Question: Drawing with a regular VBO on older GLSL versions is not a problem but for whatever reason I get this result when using GLSL 3.3.
It should be drawing a 2x2 plane on each axis.
(Lighter colors are closer to the far plane, darker are closer to the near plane)

One of the major changes with 3.3 was that you have to provide uniforms with your Model View Projection matrixes as opposed to using the old provided ones.
I don't know what I'm doing wrong but I'm almost certain it's something to do with the Model View Projection data. Here is the relevant code.
'''
float r = 0.0f;
void display() {
glClearColor(0.0f, 0.0f, 0.0f, 1.0f); // Set background color to black and opaque
glClear(GL_COLOR_BUFFER_BIT); // Clear the color buffer
glClear(GL_DEPTH_BUFFER_BIT); // And the depth buffer
r += 0.001f;
glUseProgram(program);
glEnable(GL_DEPTH_TEST);
GLuint uniformModel = glGetUniformLocation(program, "model");
GLuint uniformView = glGetUniformLocation(program, "view");
GLuint uniformProjection = glGetUniformLocation(program, "projection");
glm::mat4 projection = glm::perspective(70.0f, 1.0f, 0.0f, 16.0f);
glUniformMatrix4fv(uniformProjection, 1, GL_FALSE, glm::value_ptr(projection));
glm::vec3 eye = glm::vec3(sin(r*0.33)*5.0f,5,cos(r*0.33)*5.0f);
glm::vec3 center = glm::vec3(0.0f,0.0f,0.0f);
glm::vec3 up = glm::vec3(0.0f,0.0f,1.0f);
glm::mat4 view = glm::lookAt(eye, center, up);
glUniformMatrix4fv(uniformView, 1, GL_FALSE, glm::value_ptr(view));
glm::mat4 model = glm::translate(glm::mat4(1.0f), glm::vec3(0.0f,0.0f,0.0f));
glUniformMatrix4fv(uniformModel, 1, GL_FALSE, glm::value_ptr(model));
glEnableVertexAttribArray(0);
glBindBuffer(GL_ARRAY_BUFFER, vbo);
glVertexAttribPointer(
0,
3,
GL_FLOAT,
GL_FALSE,
0,
(void*)0
);
glDrawElements(GL_TRIANGLES, 18, GL_UNSIGNED_INT, indices);
glDisableVertexAttribArray(0);
glDisable(GL_DEPTH_TEST);
glUseProgram(0);
glFlush(); // Render now
}
'''
'''
string vert
= "#version 330 core
"
"layout(location = 0) in vec3 vertex;
"
"uniform mat4 model;
"
"uniform mat4 view;
"
"uniform mat4 projection;
"
"void main(){
"
" gl_Position = projection * view * model * vec4(vertex,1.0f);
"
"}";
string frag
= "#version 330 core
"
"out vec3 color;
"
"void main()
"
"{
"
" float lin = 1.0 / gl_FragCoord.w;
"
" float depth = (lin - 0.1) / (16.0 - 0.1);
"
" color = vec3(depth,depth,1.0f);
"
"}";
float* data = new float[36] {
-1.0f,-1.0f,0.0f,
1.0f,-1.0f,0.0f,
1.0f,1.0f,0.0f,
-1.0f,1.0f,0.0f,
0.0f,-1.0f,-1.0f,
0.0f,1.0f,-1.0f,
0.0f,1.0f,1.0f,
0.0f,-1.0f,1.0f,
-1.0f,0.0f,-1.0f,
1.0f,0.0f,-1.0f,
1.0f,0.0f,1.0f,
-1.0f,0.0f,1.0f
};
GLuint* indices = new GLuint[18] {
0,1,2,
0,3,2,
4,5,6,
4,7,6,
8,9,10,
8,11,10
};
'''
'''
const int winSize = 1024;
void glInit(int argc, char** argv) {
glutInit(&argc, argv);
glutInitDisplayMode(GLUT_SINGLE);
glutInitContextVersion(3,3);
//glutInitContextFlags(GLUT_CORE_PROFILE | GLUT_DEBUG);
glutInitWindowSize(winSize, winSize);
glutInitWindowPosition(25, 25);
glutCreateWindow("Loading...");
glewExperimental = GL_TRUE;
glewInit();
glViewport (0, 0, winSize, winSize);
camera.setPosition(0.0f,0.0f,4.0f);
glGenVertexArrays(1, &vba);
glBindVertexArray(vba);
program = compileShader(vert, frag);
GLuint vbo;
glGenBuffers(1, &vbo);
glBindBuffer(GL_ARRAY_BUFFER, vbo);
glBufferData(GL_ARRAY_BUFFER, 3*4*3*4, data, GL_STATIC_DRAW);
glEnable(GL_DEPTH_TEST);
while(!bExit) {
string pre;
pre.assign("Test Program - ");
pre.append(std::to_string(fps));
glutSetWindowTitle(pre.c_str());
frames++;
display();
}
}
'''
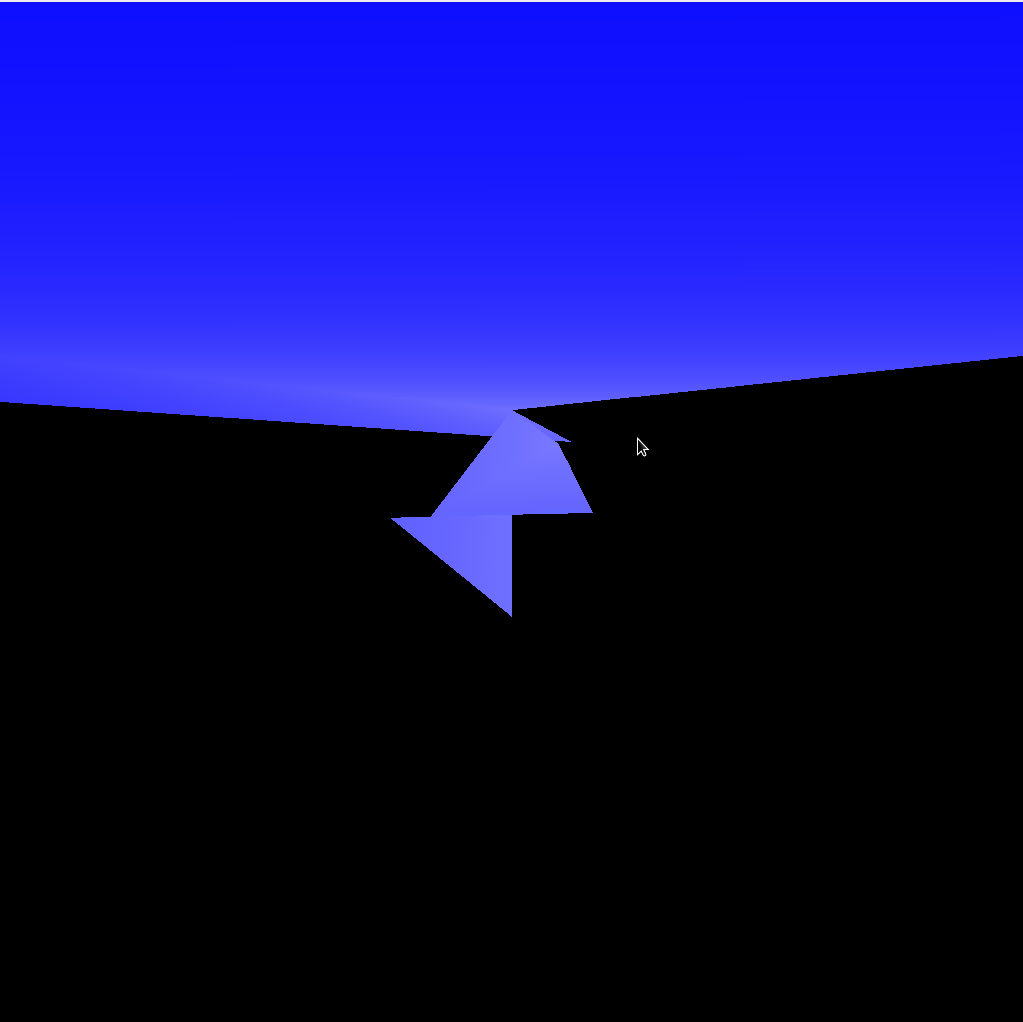
Answer: Turns out I'm an idiot and it was just a typo kind of error.
I define GLuint vbo in the init method AND on the scope of the program as well but the actual value of the vbo is only put into local variable. display() didn't have visibility of the vbo at all.
'''
GLuint vbo;
glGenBuffers(1, &vbo);
glBindBuffer(GL_ARRAY_BUFFER, vbo);
'''
It's always the little things that cause ridiculous bugs. <_>